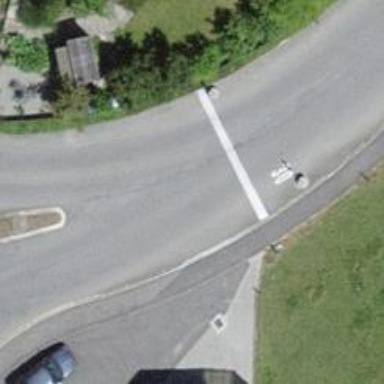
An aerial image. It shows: Asphalt road in residential area.